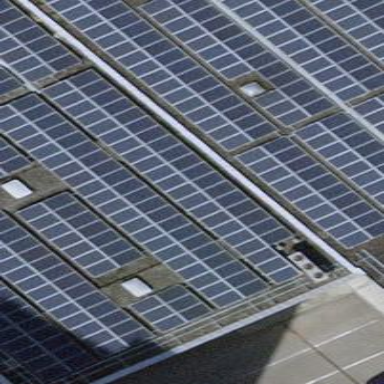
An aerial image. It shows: Solar power generator with photovoltaic panels.